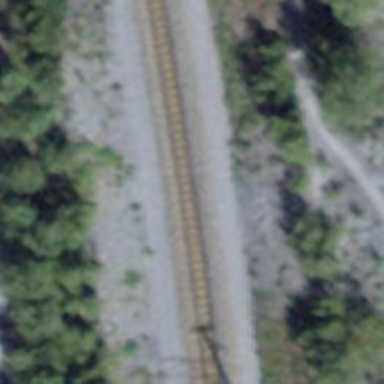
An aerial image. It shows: Narrow-gauge railway track electrified by contact line.